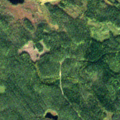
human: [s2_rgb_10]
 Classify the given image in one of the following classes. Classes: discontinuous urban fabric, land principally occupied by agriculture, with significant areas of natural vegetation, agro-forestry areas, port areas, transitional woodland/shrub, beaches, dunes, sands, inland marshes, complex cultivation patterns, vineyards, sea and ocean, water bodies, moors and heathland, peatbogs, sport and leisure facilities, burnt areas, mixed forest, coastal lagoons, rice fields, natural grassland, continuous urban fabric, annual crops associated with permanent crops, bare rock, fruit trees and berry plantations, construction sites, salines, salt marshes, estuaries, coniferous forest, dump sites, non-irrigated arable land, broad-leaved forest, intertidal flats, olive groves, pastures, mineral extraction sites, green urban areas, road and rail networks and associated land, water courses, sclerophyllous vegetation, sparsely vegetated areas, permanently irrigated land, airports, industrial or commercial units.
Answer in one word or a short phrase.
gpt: coniferous forest, mixed forest